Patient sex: F
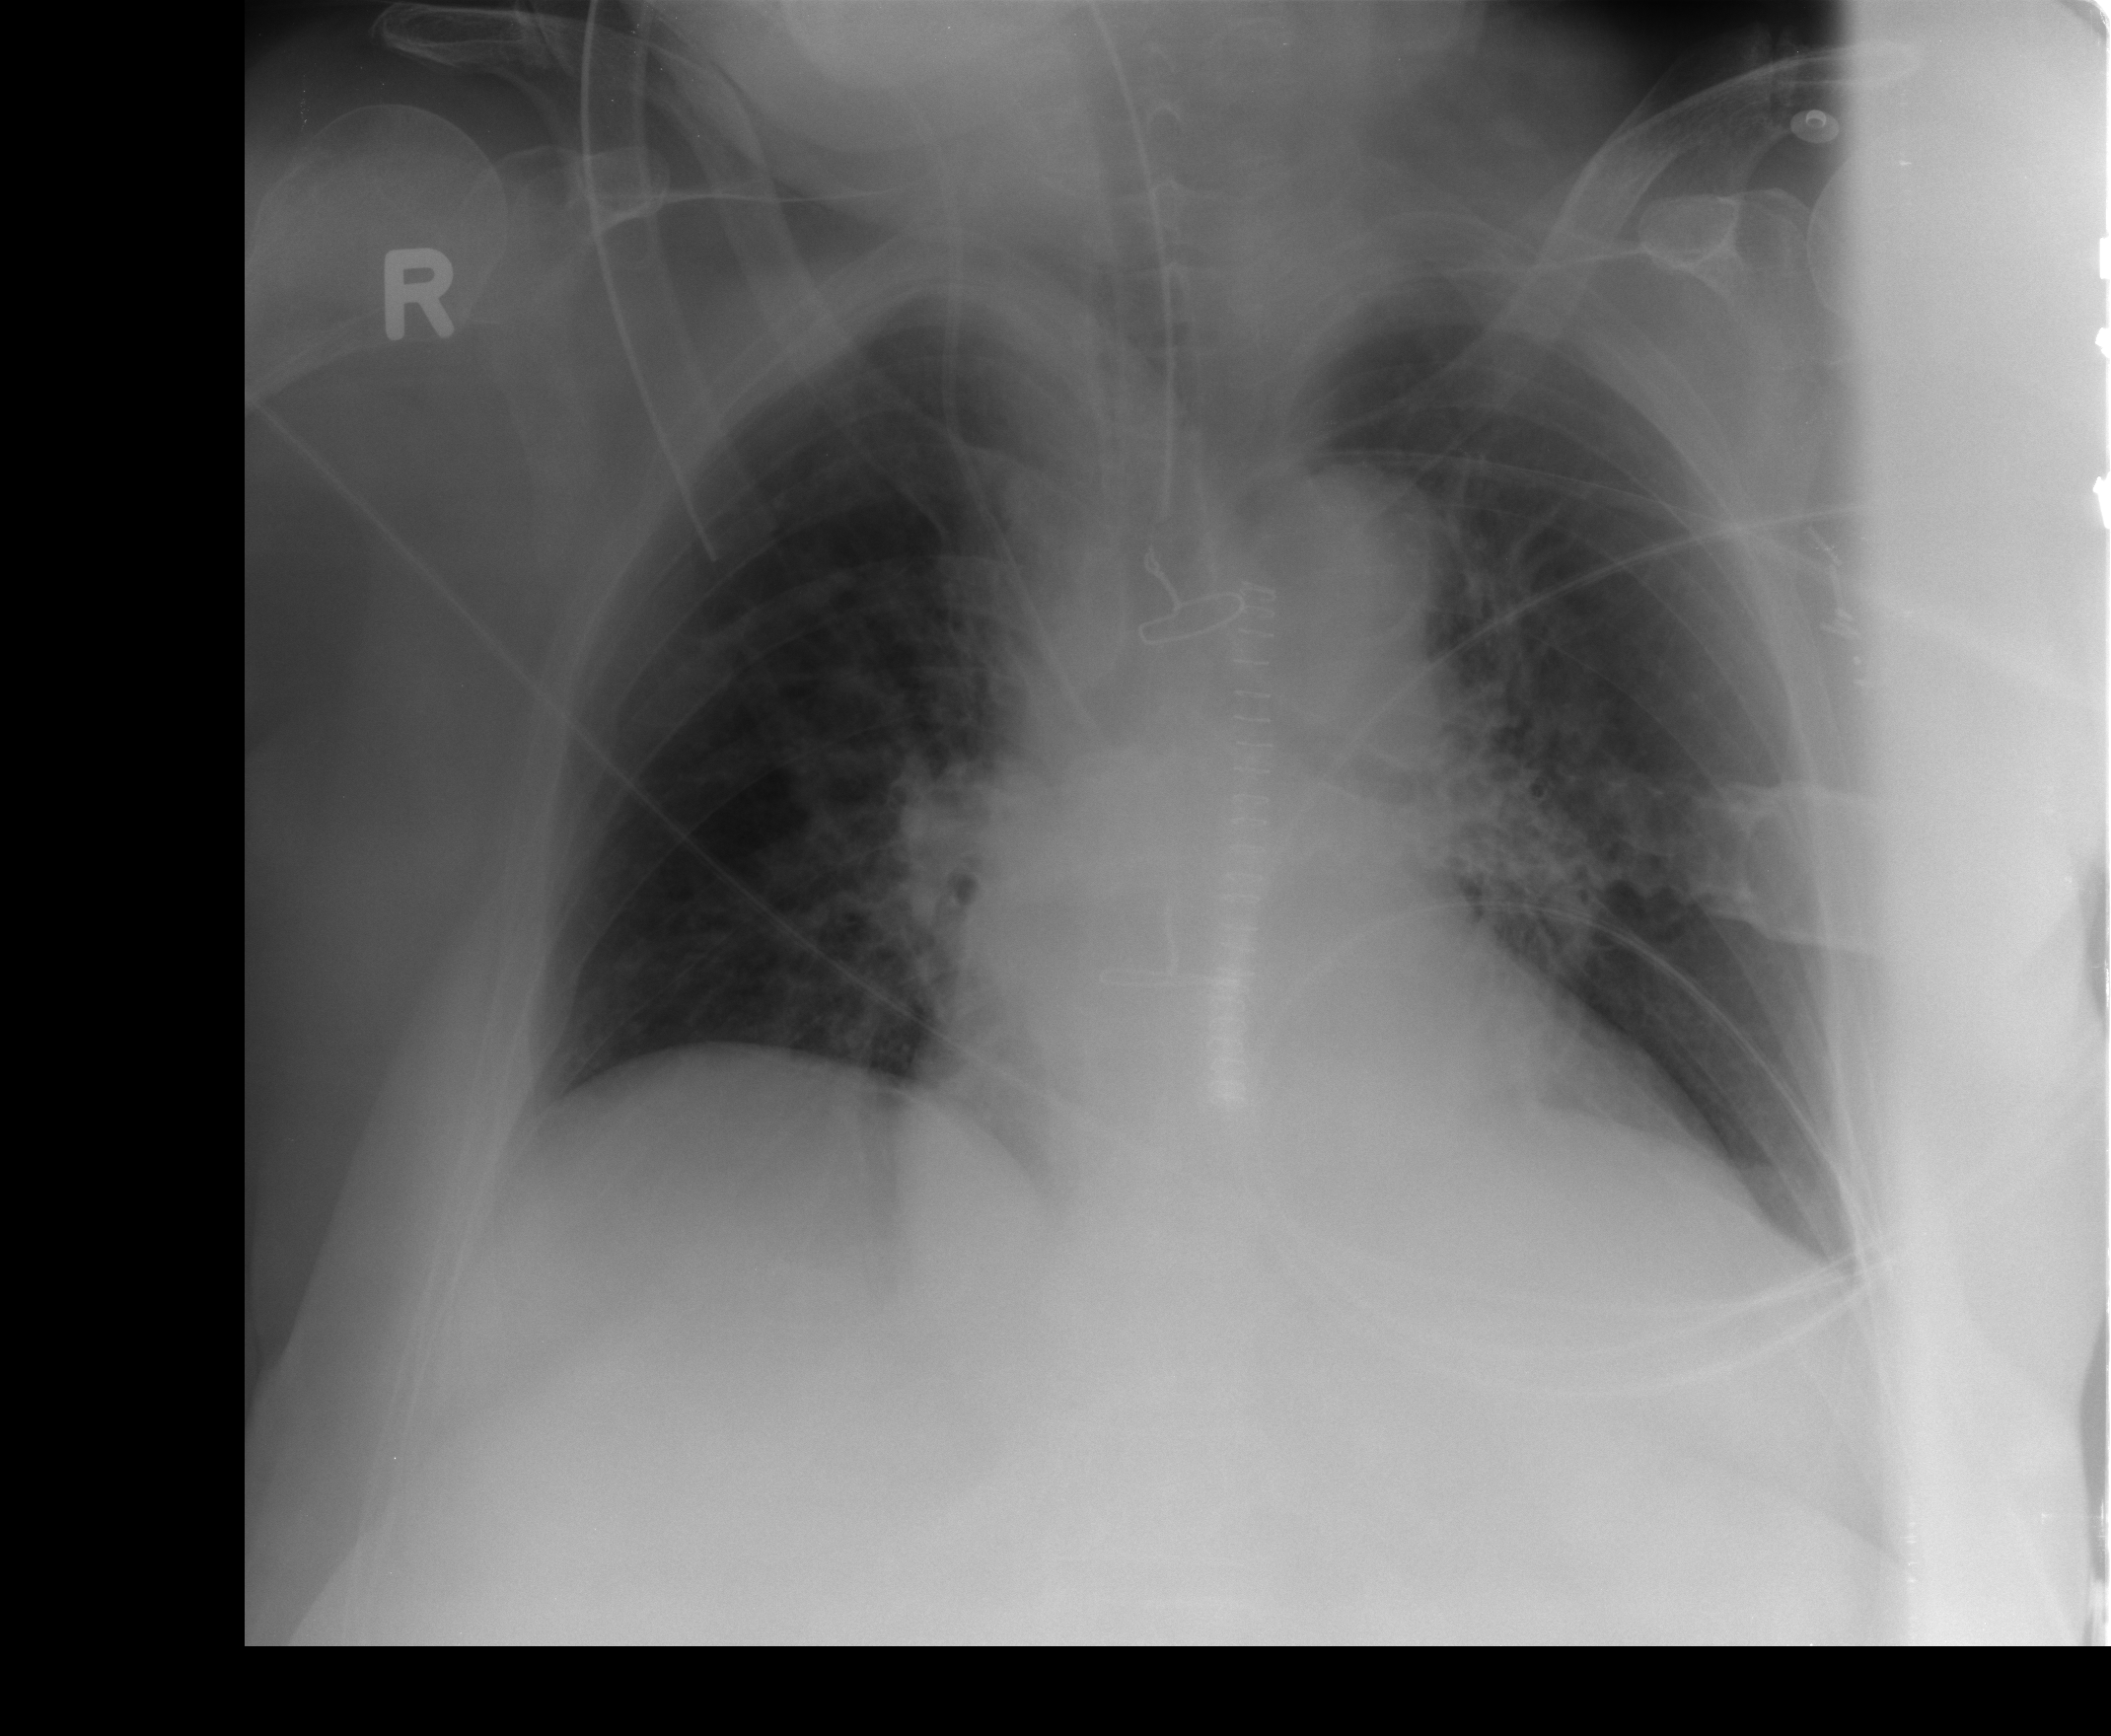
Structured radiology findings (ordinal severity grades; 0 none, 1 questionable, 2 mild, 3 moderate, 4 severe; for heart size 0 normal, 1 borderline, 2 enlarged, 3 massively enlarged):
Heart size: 0
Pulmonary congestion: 1
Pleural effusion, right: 0
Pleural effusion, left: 0
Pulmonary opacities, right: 0
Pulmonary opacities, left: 0
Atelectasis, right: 0
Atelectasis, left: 0